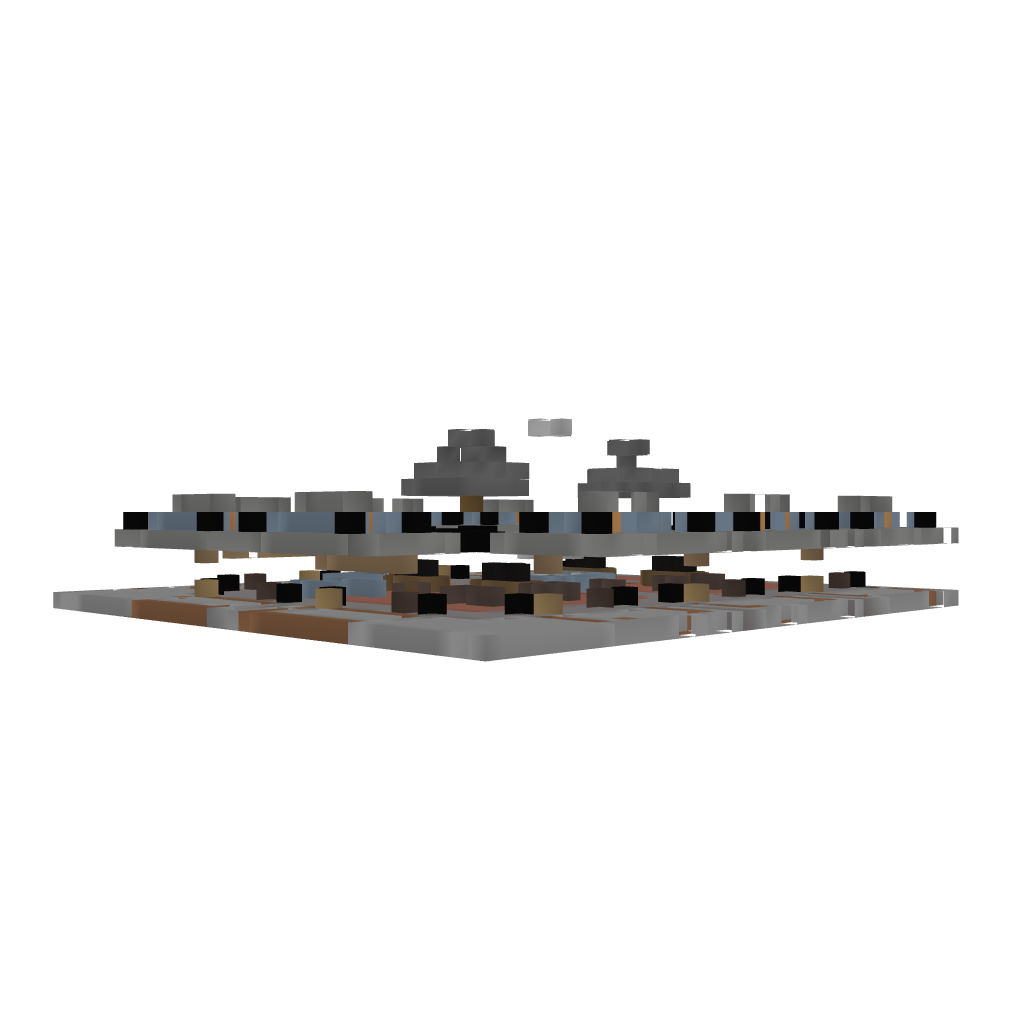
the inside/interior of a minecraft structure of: Market Square